Platform: macOS
Application: Chrome
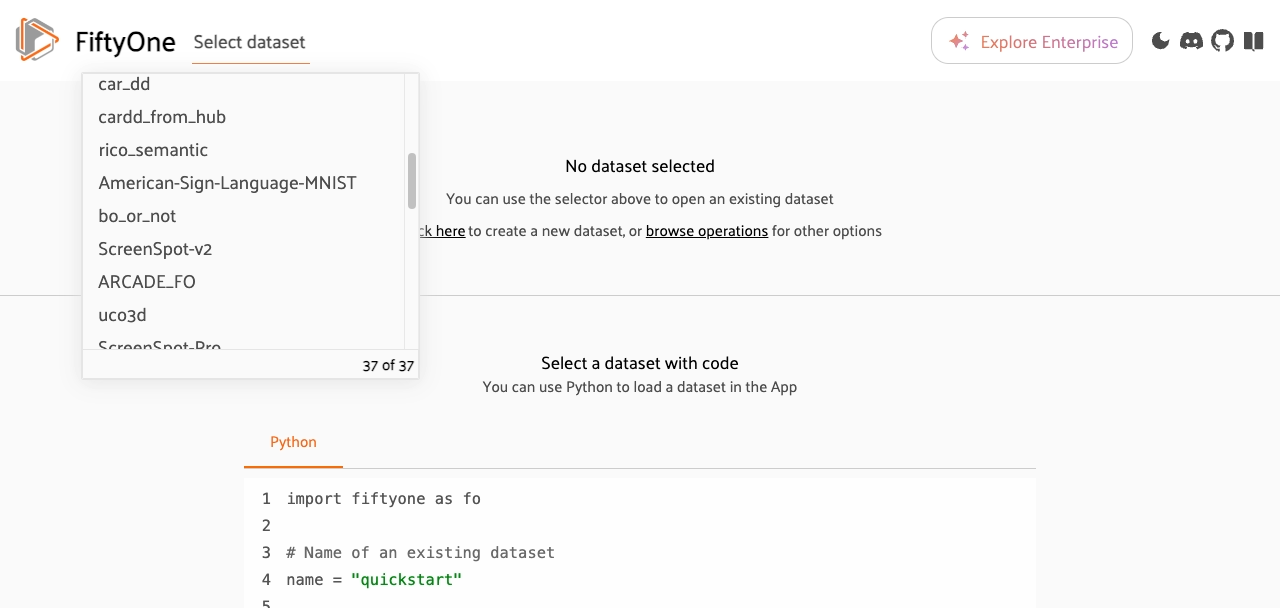
task_description: Scroll down on Select dataset menu
action_type: click
element_info: Slider
steps_since_start: 1